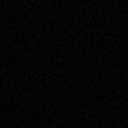
Screen state: off